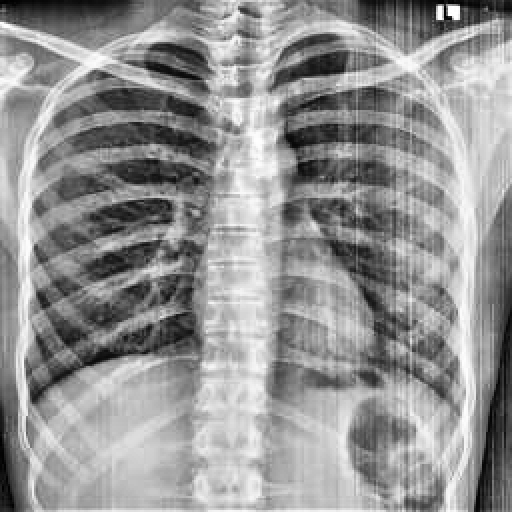
Finding: NORMAL